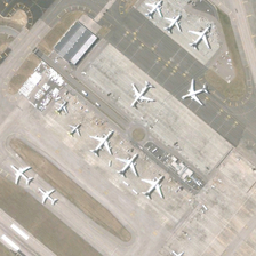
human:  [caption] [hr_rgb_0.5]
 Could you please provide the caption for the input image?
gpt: some white planes parking on the ground .

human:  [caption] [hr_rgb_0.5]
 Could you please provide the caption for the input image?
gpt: This is the airport where several planes park or taxi.

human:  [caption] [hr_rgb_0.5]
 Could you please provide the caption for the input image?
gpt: it is an apron where many planes are on it .

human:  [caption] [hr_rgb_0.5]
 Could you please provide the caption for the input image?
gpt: This is an airport with several planes parked or taxiing.

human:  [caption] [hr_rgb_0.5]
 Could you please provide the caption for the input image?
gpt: some white planes are parked in an airport with several runways .